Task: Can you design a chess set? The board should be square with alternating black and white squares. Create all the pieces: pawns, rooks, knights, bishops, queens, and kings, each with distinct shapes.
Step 5566:
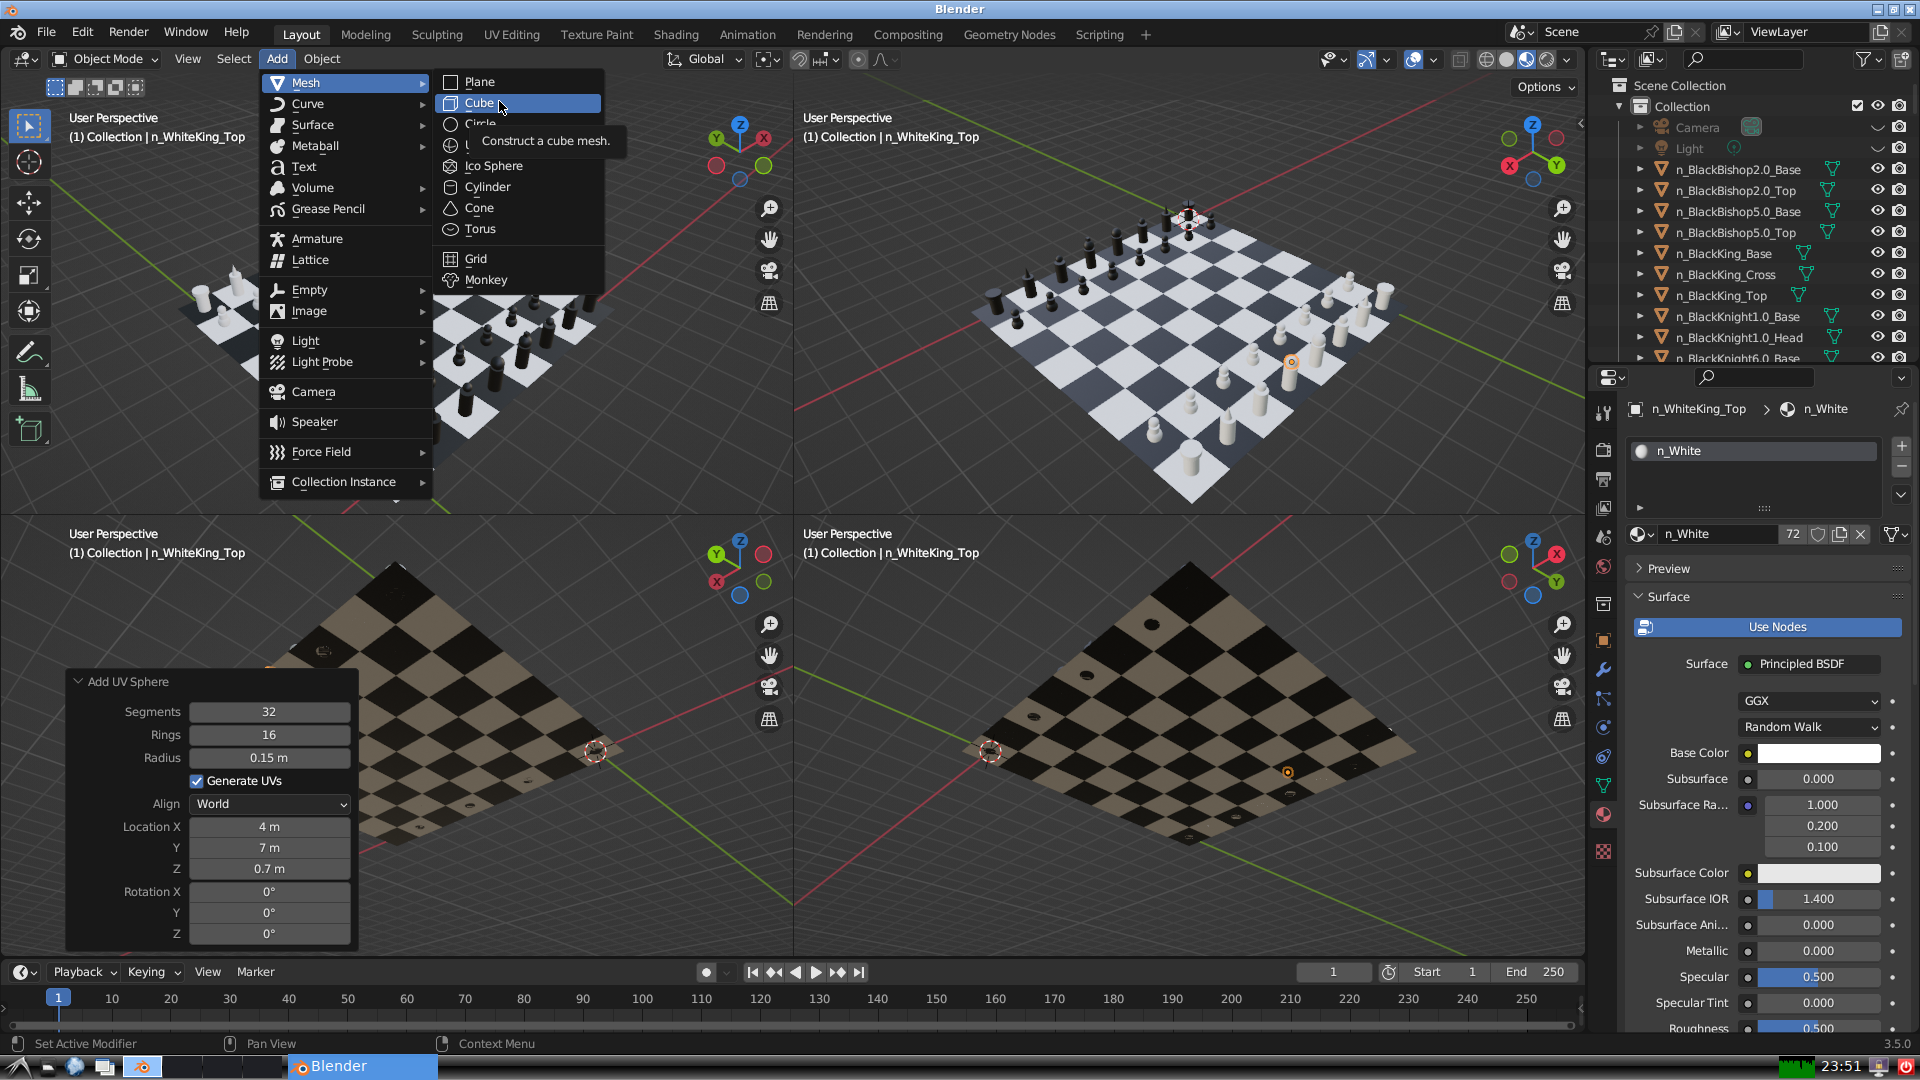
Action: click: no